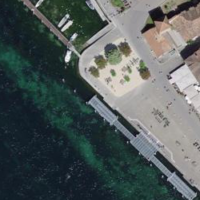
EUNIS habitat code: 15
Species observed at this site:
Corvus corone
Alcedo atthis
Bucephala clangula
Sylvia atricapilla
Larus cachinnans
Spinus spinus
Larus michahellis
Cygnus olor
Cuculus canorus
Phoenicurus ochruros
Corvus corax
Cyanistes caeruleus
Sturnus vulgaris
Chloris chloris
Larus canus
Passer domesticus
Mareca penelope
Lamium maculatum
Turdus merula
Tachymarptis melba
Mareca strepera
Hirundo rustica
Milvus migrans
Milvus milvus
Sterna hirundo
Mergus merganser
Motacilla alba
Delichon urbicum
Anax imperator
Tachybaptus ruficollis
Certhia brachydactyla
Podiceps cristatus
Fulica atra
Enallagma cyathigerum
Emberiza citrinella
Anthus spinoletta
Dendrocopos major
Falco peregrinus
Buteo buteo
Anthus pratensis
Chroicocephalus ridibundus
Muscicapa striata
Phylloscopus collybita
Gallinula chloropus
Pica pica
Sitta europaea
Columba livia
Falco tinnunculus
Picus viridis
Acrocephalus scirpaceus
Motacilla cinerea
Anas platyrhynchos
Linaria cannabina
Alopochen aegyptiaca
Aythya ferina
Aythya fuligula
Fringilla coelebs
Coloeus monedula
Carduelis carduelis
Columba palumbus
Phalacrocorax carbo
Parus major
Anser anser
Ciconia ciconia
Accipiter nisus